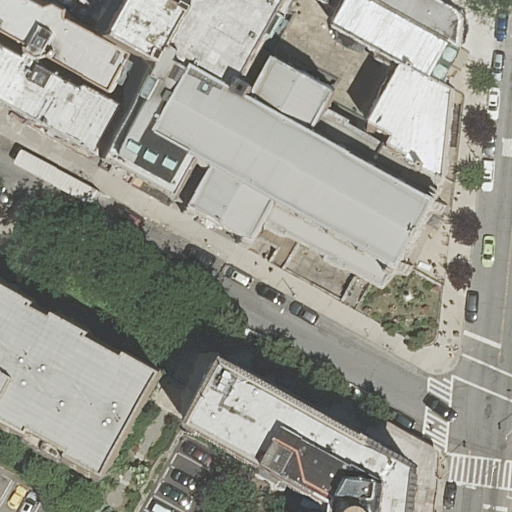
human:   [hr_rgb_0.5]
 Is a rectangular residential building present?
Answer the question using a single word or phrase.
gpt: yes

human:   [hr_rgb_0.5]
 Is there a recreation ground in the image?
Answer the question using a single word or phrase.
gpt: no

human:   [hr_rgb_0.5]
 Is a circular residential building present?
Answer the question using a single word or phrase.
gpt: no

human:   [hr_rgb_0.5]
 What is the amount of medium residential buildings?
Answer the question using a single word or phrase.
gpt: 2

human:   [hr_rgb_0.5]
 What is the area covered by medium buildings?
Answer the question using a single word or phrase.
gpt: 826m2

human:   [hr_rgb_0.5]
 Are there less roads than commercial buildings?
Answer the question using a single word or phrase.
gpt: no

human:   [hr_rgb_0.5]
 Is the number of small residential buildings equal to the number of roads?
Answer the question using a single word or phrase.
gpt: no

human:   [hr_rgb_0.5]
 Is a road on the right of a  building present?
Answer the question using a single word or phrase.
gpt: yes

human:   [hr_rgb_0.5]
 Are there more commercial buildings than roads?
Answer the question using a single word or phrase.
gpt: no

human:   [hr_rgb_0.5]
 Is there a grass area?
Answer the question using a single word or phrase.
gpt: no

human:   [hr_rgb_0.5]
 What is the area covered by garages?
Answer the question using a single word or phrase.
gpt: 0m2

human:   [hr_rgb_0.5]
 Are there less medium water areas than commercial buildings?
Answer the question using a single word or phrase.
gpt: no

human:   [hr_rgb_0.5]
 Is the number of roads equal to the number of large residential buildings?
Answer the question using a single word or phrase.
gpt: yes

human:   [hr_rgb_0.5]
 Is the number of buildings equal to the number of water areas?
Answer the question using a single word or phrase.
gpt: no

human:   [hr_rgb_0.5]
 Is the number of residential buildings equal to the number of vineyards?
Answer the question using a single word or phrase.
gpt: no

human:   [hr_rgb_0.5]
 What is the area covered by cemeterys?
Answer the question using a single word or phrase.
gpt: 0m2

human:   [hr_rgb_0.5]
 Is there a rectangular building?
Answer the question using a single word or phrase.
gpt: yes

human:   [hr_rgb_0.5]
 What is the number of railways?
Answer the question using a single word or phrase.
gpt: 0

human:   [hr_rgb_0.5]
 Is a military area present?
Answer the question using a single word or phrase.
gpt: no

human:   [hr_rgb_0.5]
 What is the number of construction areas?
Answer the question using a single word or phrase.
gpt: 0

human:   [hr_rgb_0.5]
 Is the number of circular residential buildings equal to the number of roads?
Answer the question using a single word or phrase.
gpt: no

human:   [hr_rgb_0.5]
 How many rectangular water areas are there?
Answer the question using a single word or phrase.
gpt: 0

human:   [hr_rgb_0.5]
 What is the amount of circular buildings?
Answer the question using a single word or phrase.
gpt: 0

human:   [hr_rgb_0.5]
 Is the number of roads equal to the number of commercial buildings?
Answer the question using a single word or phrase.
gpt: no

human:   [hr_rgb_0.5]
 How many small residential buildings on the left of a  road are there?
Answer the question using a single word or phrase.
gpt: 3

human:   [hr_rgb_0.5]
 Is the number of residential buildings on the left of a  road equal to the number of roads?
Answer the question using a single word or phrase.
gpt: no

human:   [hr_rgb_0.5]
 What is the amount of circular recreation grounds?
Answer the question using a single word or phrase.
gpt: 0

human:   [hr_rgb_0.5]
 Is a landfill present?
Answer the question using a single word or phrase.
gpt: no

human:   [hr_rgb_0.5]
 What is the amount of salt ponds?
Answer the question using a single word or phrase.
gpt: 0

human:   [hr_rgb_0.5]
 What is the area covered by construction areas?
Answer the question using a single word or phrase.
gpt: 0m2

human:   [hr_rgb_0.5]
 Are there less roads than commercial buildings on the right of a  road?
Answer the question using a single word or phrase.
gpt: no

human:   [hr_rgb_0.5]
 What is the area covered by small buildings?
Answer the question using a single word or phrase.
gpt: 97m2

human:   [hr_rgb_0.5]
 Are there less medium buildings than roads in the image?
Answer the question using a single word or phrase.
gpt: no

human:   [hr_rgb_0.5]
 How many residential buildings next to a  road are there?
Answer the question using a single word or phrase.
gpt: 7

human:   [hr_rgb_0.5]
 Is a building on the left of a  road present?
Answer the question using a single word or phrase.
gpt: yes

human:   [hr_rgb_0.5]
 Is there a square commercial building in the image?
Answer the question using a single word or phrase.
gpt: no